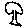
Label: tree